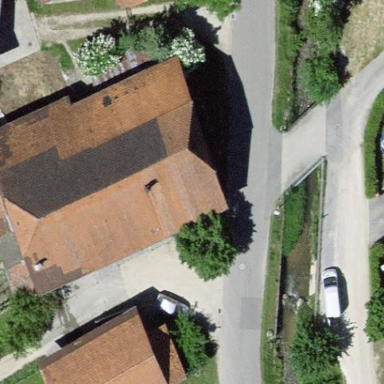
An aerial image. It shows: Farm building.